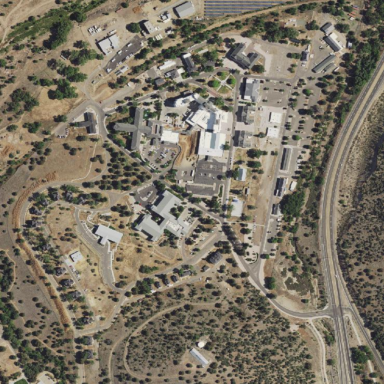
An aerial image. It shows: Healthcare facility identified as hospital.